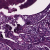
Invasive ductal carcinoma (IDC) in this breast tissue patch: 0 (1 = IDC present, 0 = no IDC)